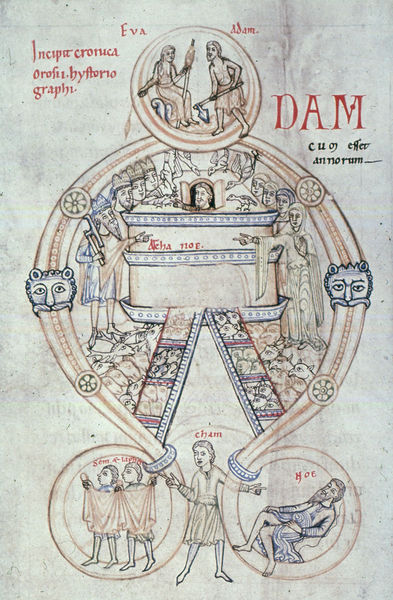
Titel: Zwiefaltener Codex / Chronicon Zwifaltense minus
Institution: Stuttgart, Württembergisches Landesmuseum
Schlagwörter: blau, menschen, blumen, köpfe, männer, schwarz, rot, tiere, tuch, rund, thron, inschrift, liegend, text, mäuler, titelbild, mittelalter, könige, heilige, miniatur, biblisch, adam und eva, genesis, kessel, zeichnugn, evangeliar, omega, löenkopf